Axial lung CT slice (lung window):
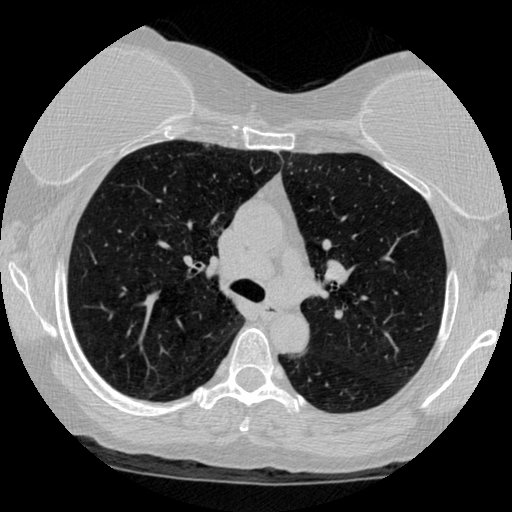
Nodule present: no